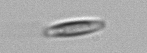
Label: pennate